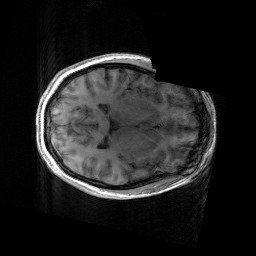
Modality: T1w
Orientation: axial
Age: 17
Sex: female
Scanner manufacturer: siemens
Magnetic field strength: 3 T
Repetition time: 2.53 s
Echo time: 0.00297 s